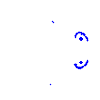
Particle: kaon